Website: walmart
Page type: cart
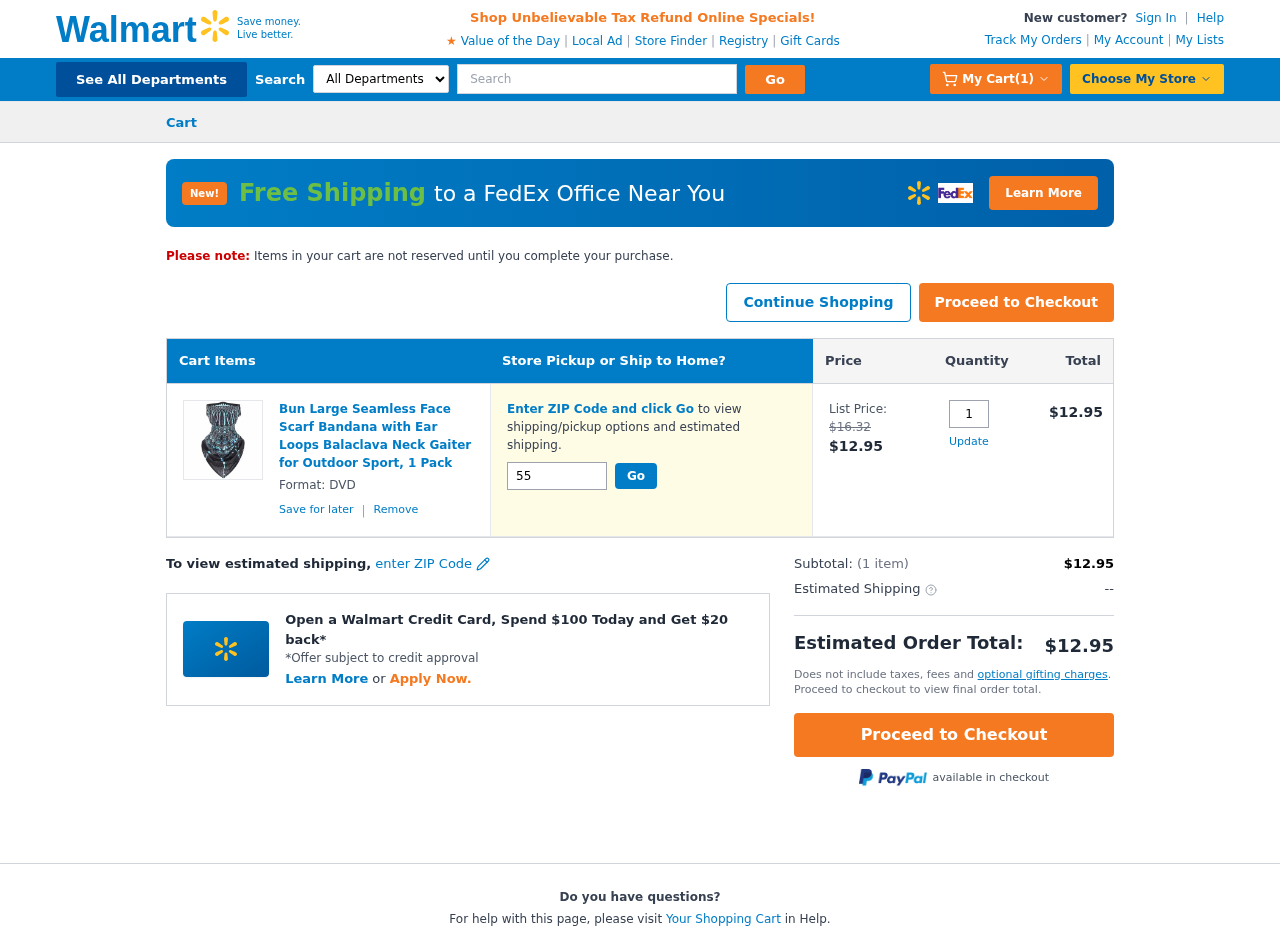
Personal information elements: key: PII_POSTCODE
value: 55588
Product elements: key: PRODUCT1_NAME
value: Bun Large Seamless Face Scarf Bandana with Ear Loops Balaclava Neck Gaiter for Outdoor Sport, 1 Pack
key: PRODUCT1_PRICE
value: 12.95
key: PRODUCT1_QUANTITY
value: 1
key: PRODUCT1_ORIGINAL_PRICE
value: $16.32
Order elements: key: ORDER_NUM_ITEMS
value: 1
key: ORDER_SUBTOTAL
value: $12.95
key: ORDER_TOTAL
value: $12.95
Search elements: key: HEADER_SEARCH
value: Search